Question: I've got some code that uses try with resources and in jacoco it's coming up as only half covered. All the source code lines are green, but I get a little yellow symbol telling me that only 4 of 8 branches are covered.

I'm having trouble figuring out what all the branches are, and how to write code that covers them. Three possible places throw 'PipelineException'. These are 'createStageList()', 'processItem()' and the implied 'close()'
1. Not throwing any exceptions,
2. throwing an exception from createStageList()
3. throwing an exception from processItem()
4. throwing an exception from close()
5. throwing an exception from processItem() and close()
I can't think of any other cases, yet I still only have 4 of 8 covered.
Can someone explain to me why it's 4 of 8 and is there anyway to hit all 8 branches? I'm not skilled with decyrpting/reading/interpreting byte code, but maybe you are... :) I've already seen <URL>
Hmm, just as I finish writing this I had a thought on what case(s) might not be not tested by what I mention above... I'll post an answer if I got it right. I'm sure this question and it's answer will help someone in any case.
Nope, I didn't find it. Throwing RuntimeExceptions (not handled by the catch block) didn't cover any more branches
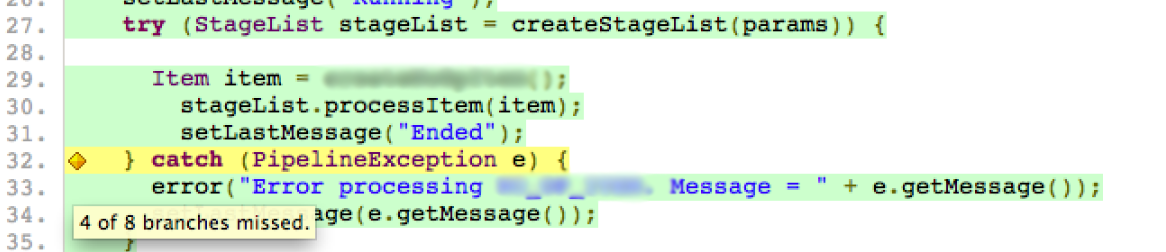
Answer: Well I can't tell you what the exact problem with Jacoco is, but I can show you how Try With Resources is compiled. Basically, there are a lot of compiler generated switches to handle exceptions thrown at various points.
If we take the following code and compile it
'''
public static void main(String[] args){
String a = "before";
try (CharArrayWriter br = new CharArrayWriter()) {
br.writeTo(null);
} catch (IOException e){
System.out.println(e.getMessage());
}
String a2 = "after";
}
'''
And then disassemble, we get
'''
.method static public main : ([Ljava/lang/String;)V
.limit stack 2
.limit locals 7
.catch java/lang/Throwable from L26 to L30 using L33
.catch java/lang/Throwable from L13 to L18 using L51
.catch [0] from L13 to L18 using L59
.catch java/lang/Throwable from L69 to L73 using L76
.catch [0] from L51 to L61 using L59
.catch java/io/IOException from L3 to L94 using L97
ldc 'before'
astore_1
L3:
new java/io/CharArrayWriter
dup
invokespecial java/io/CharArrayWriter <init> ()V
astore_2
aconst_null
astore_3
L13:
aload_2
aconst_null
invokevirtual java/io/CharArrayWriter writeTo (Ljava/io/Writer;)V
L18:
aload_2
ifnull L94
aload_3
ifnull L44
L26:
aload_2
invokevirtual java/io/CharArrayWriter close ()V
L30:
goto L94
L33:
.stack full
locals Object [Ljava/lang/String; Object java/lang/String Object java/io/CharArrayWriter Object java/lang/Throwable
stack Object java/lang/Throwable
.end stack
astore 4
aload_3
aload 4
invokevirtual java/lang/Throwable addSuppressed (Ljava/lang/Throwable;)V
goto L94
L44:
.stack same
aload_2
invokevirtual java/io/CharArrayWriter close ()V
goto L94
L51:
.stack same_locals_1_stack_item
stack Object java/lang/Throwable
.end stack
astore 4
aload 4
astore_3
aload 4
athrow
L59:
.stack same_locals_1_stack_item
stack Object java/lang/Throwable
.end stack
astore 5
L61:
aload_2
ifnull L91
aload_3
ifnull L87
L69:
aload_2
invokevirtual java/io/CharArrayWriter close ()V
L73:
goto L91
L76:
.stack full
locals Object [Ljava/lang/String; Object java/lang/String Object java/io/CharArrayWriter Object java/lang/Throwable Top Object java/lang/Throwable
stack Object java/lang/Throwable
.end stack
astore 6
aload_3
aload 6
invokevirtual java/lang/Throwable addSuppressed (Ljava/lang/Throwable;)V
goto L91
L87:
.stack same
aload_2
invokevirtual java/io/CharArrayWriter close ()V
L91:
.stack same
aload 5
athrow
L94:
.stack full
locals Object [Ljava/lang/String; Object java/lang/String
stack
.end stack
goto L108
L97:
.stack same_locals_1_stack_item
stack Object java/io/IOException
.end stack
astore_2
getstatic java/lang/System out Ljava/io/PrintStream;
aload_2
invokevirtual java/io/IOException getMessage ()Ljava/lang/String;
invokevirtual java/io/PrintStream println (Ljava/lang/String;)V
L108:
.stack same
ldc 'after'
astore_2
return
.end method
'''
For those who don't speak bytecode, this is roughly equivalent to the following pseudo Java. I had to use gotos because the bytecode doesn't really correspond to Java control flow.
As you can see, there are a lot of cases to handle the various possibilities of suppressed exceptions. It's not reasonable to be able to cover all these cases. In fact, the 'goto L59' branch on the first try block is impossible to reach, since the first catch Throwable will catch all exceptions.
'''
try{
CharArrayWriter br = new CharArrayWriter();
Throwable x = null;
try{
br.writeTo(null);
} catch (Throwable t) {goto L51;}
catch (Throwable t) {goto L59;}
if (br != null) {
if (x != null) {
try{
br.close();
} catch (Throwable t) {
x.addSuppressed(t);
}
} else {br.close();}
}
break;
try{
L51:
x = t;
throw t;
L59:
Throwable t2 = t;
} catch (Throwable t) {goto L59;}
if (br != null) {
if (x != null) {
try{
br.close();
} catch (Throwable t){
x.addSuppressed(t);
}
} else {br.close();}
}
throw t2;
} catch (IOException e) {
System.out.println(e)
}
'''